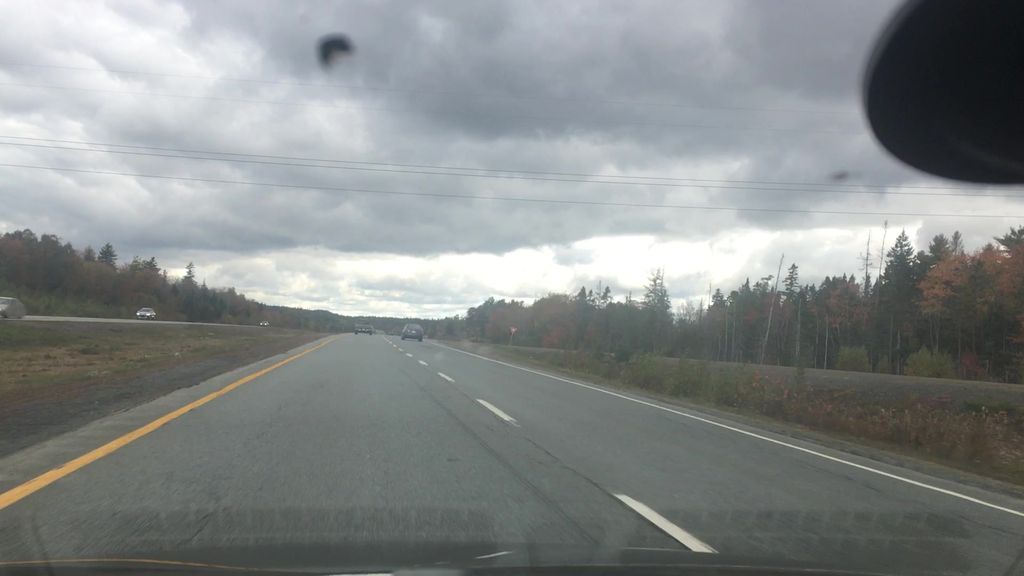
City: halifax